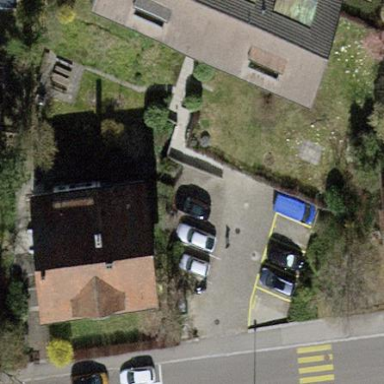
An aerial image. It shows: Image showing building with apartments.